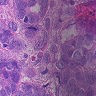
Metastatic tissue present: yes